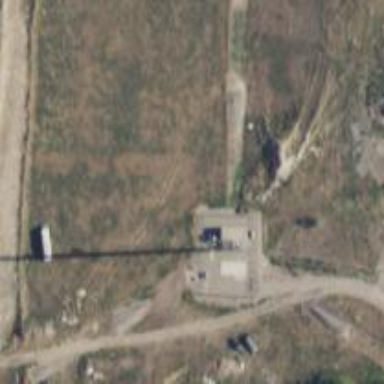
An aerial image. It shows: Mast structure.